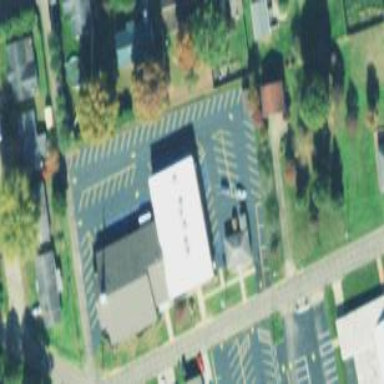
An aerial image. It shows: Building that serves as place of worship.